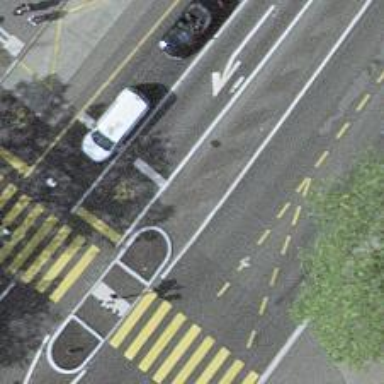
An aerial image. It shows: Road with traffic signals.